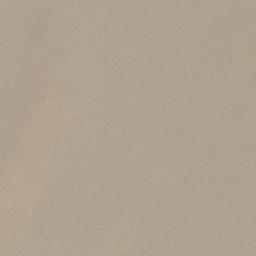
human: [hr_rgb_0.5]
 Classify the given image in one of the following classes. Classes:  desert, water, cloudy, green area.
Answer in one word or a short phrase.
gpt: desert